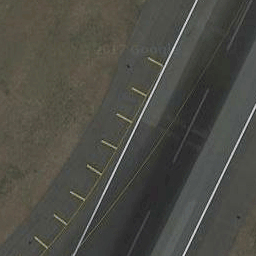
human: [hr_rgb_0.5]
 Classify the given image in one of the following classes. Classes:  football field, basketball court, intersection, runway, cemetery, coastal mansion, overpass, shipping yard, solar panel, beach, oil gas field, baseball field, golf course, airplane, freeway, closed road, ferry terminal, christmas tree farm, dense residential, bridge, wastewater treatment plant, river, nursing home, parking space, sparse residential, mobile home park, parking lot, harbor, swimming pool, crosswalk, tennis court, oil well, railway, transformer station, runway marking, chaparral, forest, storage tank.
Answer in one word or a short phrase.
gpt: runway